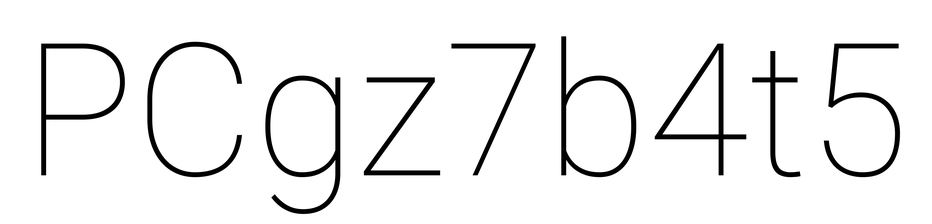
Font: Roboto_Thin